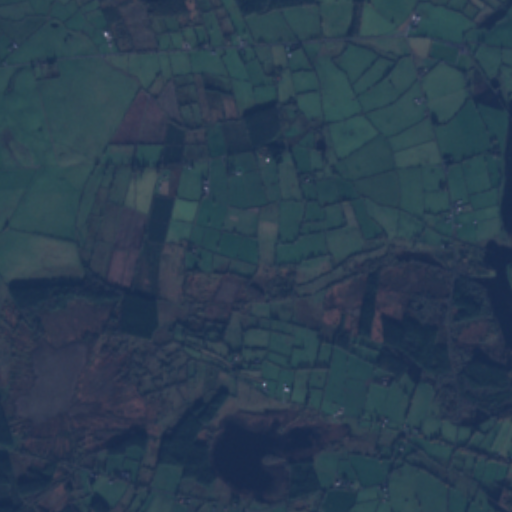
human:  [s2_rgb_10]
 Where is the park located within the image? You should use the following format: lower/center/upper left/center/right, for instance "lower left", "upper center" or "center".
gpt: The park is located in the upper right of the image.
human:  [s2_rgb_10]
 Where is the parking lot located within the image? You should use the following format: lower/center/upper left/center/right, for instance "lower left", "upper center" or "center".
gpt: The parking lot is located in the lower center of the image.
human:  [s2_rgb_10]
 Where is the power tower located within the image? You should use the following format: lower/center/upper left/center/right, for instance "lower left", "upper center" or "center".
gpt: The power tower is located in the upper left of the image.
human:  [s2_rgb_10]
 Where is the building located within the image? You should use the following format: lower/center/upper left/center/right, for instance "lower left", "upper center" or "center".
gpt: There is no building in the image.